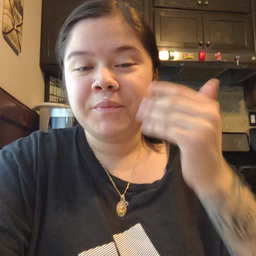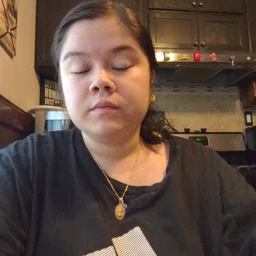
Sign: story